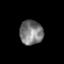
Tissue: prostate
Cell type: T cells
Senescence score: 0.333
Nuclear area (px): 550
Mean DAPI intensity: 124.291